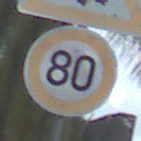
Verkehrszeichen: Geschwindigkeit80
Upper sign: AmphibienwanderungLinks
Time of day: MorningAfternoon
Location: Outdoor (Suburban)
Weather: PartlyCloudy
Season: NotSpecified
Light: Natural